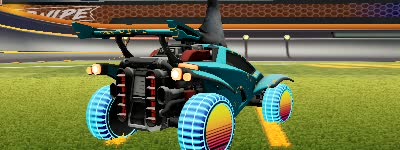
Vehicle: octane